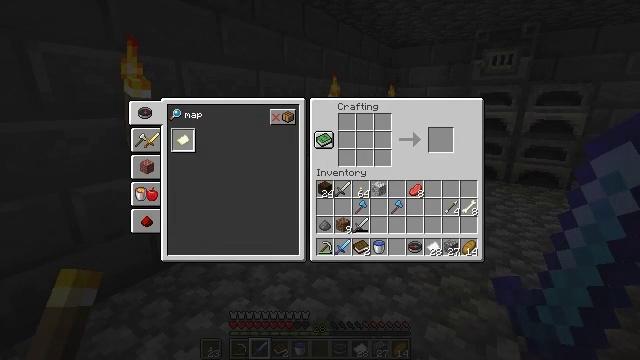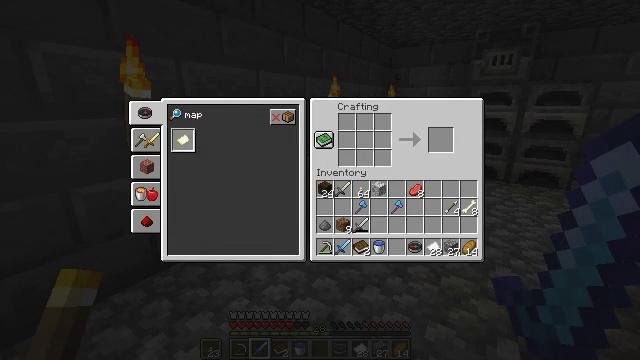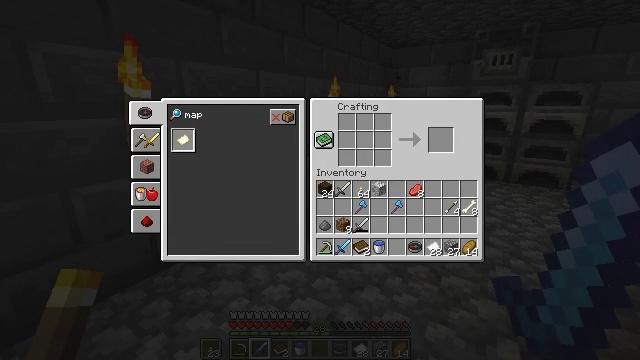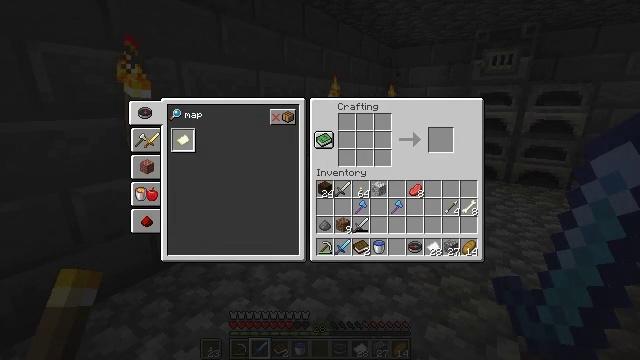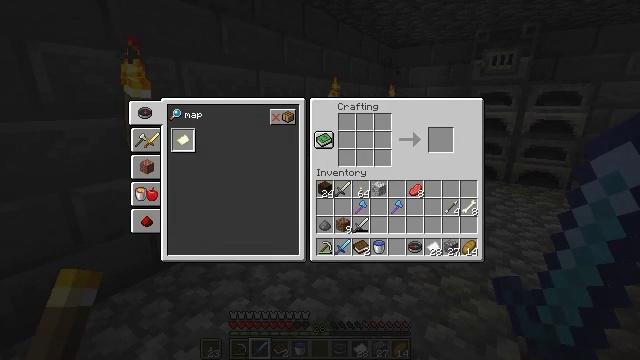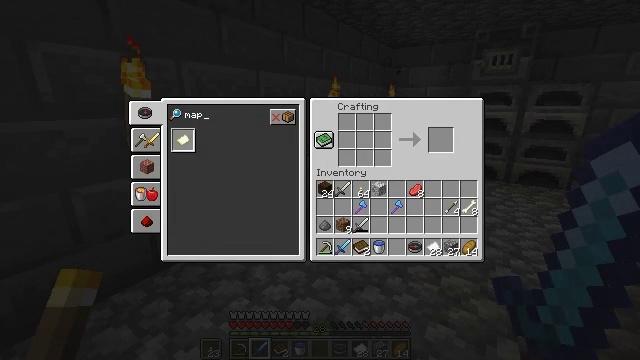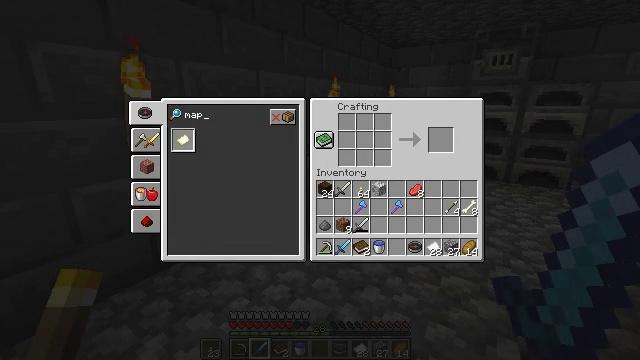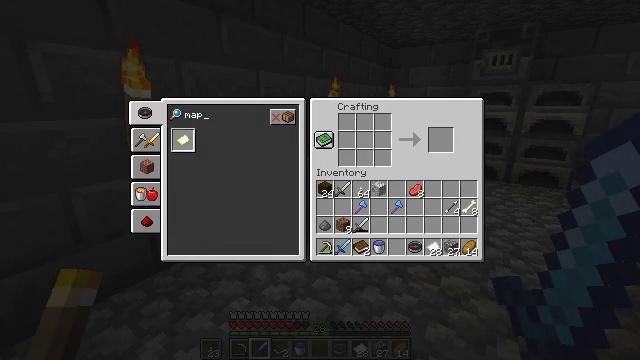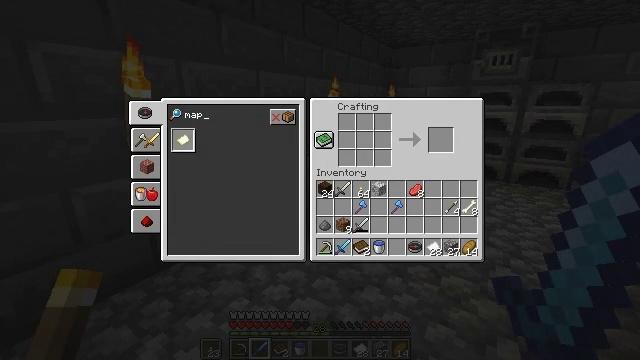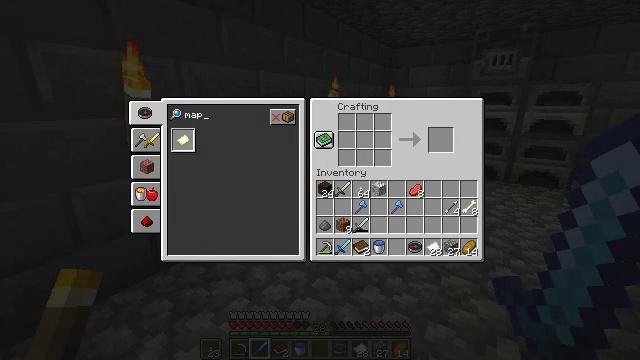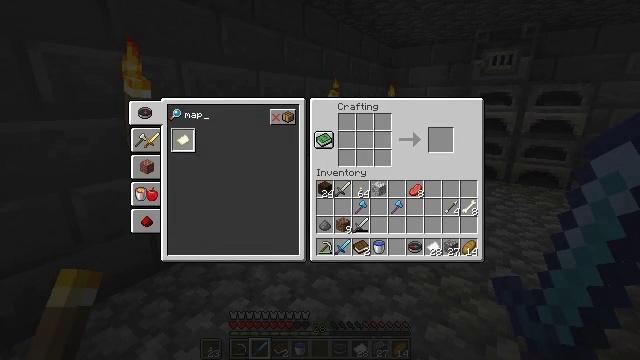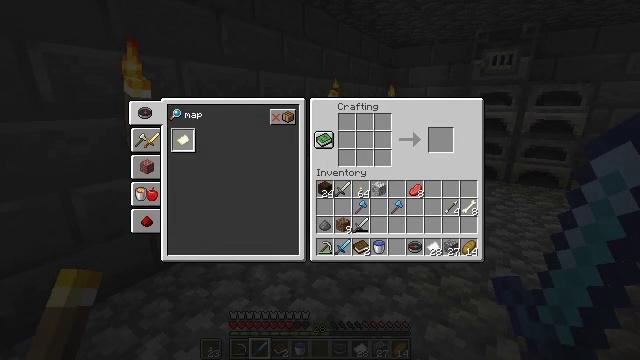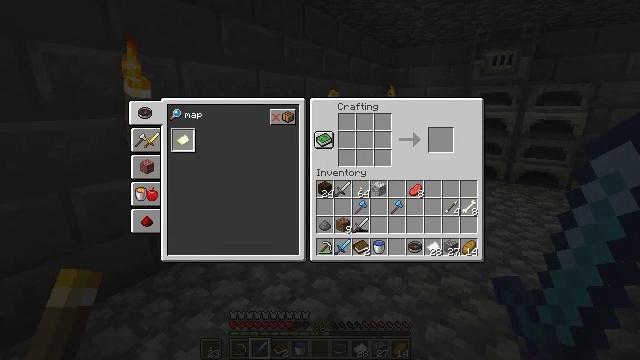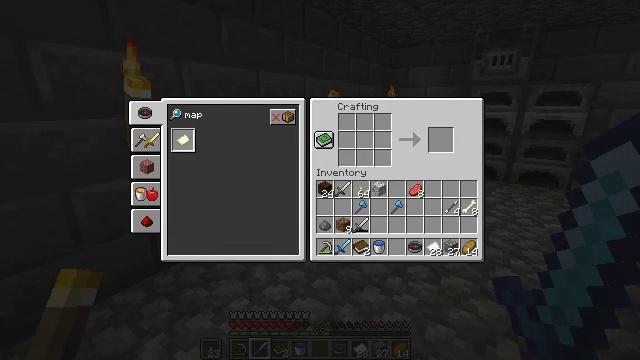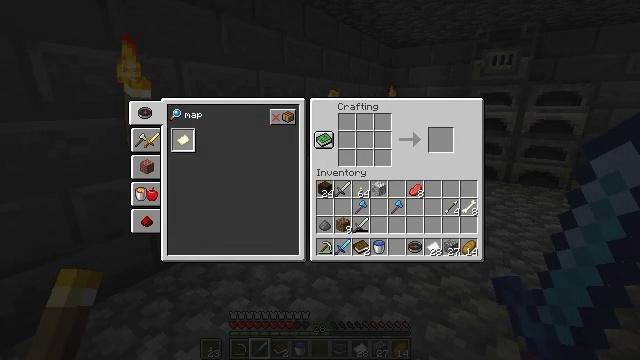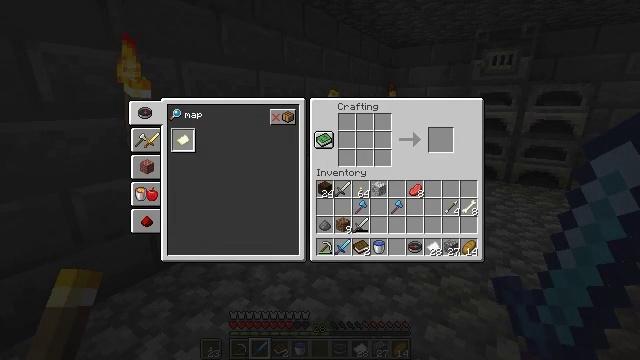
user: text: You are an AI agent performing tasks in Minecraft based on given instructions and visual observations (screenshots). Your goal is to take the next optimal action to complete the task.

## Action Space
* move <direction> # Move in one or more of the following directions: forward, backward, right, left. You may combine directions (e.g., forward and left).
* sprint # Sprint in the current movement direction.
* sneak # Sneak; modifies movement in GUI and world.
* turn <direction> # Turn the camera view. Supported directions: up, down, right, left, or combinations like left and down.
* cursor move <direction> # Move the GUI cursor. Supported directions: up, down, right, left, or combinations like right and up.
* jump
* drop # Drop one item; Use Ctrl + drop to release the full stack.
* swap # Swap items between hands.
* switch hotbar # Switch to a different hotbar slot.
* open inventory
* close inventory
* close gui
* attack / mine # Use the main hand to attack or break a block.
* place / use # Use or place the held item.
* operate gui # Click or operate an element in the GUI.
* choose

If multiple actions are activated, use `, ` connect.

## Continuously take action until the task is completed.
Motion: motion action
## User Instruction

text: Use paper and a compass to craft a map.
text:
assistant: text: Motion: no_op
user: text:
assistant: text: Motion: no_op
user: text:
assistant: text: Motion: no_op
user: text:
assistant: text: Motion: no_op
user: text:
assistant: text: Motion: no_op
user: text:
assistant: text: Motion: no_op
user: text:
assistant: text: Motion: no_op
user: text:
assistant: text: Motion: cursor move left
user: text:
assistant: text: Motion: cursor move left and down
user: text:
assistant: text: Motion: cursor move left
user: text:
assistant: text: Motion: no_op
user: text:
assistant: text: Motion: no_op
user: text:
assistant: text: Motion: cursor move right and down
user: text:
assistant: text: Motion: cursor move right
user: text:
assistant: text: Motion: no_op
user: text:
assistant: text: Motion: cursor move right
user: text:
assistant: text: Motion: no_op
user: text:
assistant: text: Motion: no_op
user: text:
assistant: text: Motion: no_op
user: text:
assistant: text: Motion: no_op
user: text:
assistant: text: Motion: no_op
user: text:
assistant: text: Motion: operate gui
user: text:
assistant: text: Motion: operate gui
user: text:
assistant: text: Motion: operate gui
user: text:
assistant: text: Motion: no_op
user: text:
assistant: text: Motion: cursor move right
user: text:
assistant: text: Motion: cursor move right
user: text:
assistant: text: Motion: cursor move right
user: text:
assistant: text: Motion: sneak
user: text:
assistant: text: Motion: sneak